Aerial crown-view tile of a tropical tree (Barro Colorado Island, Panama), acquired 20241014:
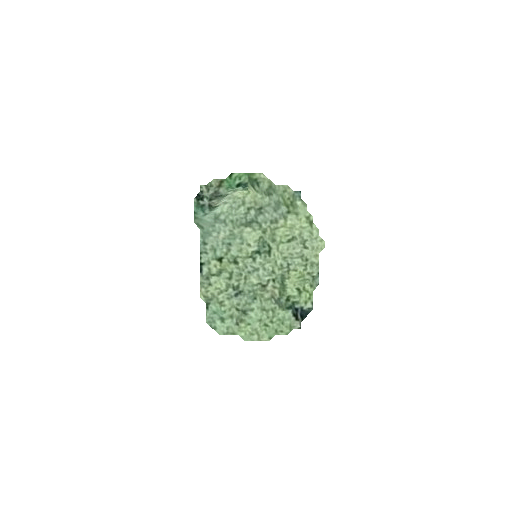
Species: Luehea seemannii
GBIF accepted scientific name: Luehea seemannii
Crown area: 26.354 m²